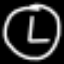
Label: clock